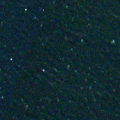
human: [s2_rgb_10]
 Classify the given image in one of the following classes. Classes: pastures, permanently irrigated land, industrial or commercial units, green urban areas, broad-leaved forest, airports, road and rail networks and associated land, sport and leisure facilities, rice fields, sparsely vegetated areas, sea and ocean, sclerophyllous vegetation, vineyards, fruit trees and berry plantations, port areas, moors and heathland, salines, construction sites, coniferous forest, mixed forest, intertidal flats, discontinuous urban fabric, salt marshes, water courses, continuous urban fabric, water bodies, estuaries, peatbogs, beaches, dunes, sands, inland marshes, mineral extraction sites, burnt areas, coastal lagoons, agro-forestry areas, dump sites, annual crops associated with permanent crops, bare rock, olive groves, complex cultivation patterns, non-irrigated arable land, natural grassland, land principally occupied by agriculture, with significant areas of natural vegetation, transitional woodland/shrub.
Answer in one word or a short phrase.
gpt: sea and ocean